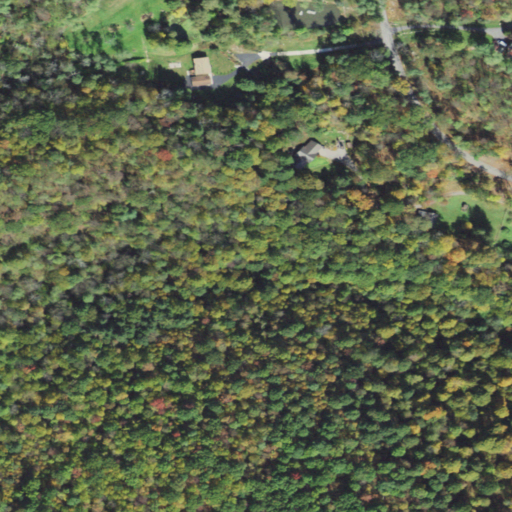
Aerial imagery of valley in Pennsylvania named McDonald Hollow containing deciduous forest, mixed forest, open development, and low intensity development